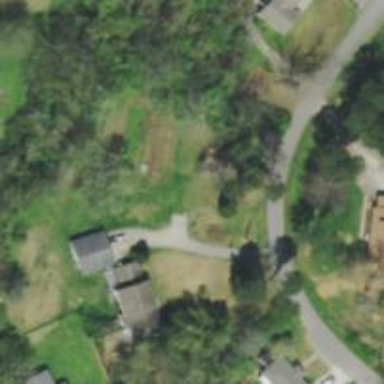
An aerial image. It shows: Driveway.